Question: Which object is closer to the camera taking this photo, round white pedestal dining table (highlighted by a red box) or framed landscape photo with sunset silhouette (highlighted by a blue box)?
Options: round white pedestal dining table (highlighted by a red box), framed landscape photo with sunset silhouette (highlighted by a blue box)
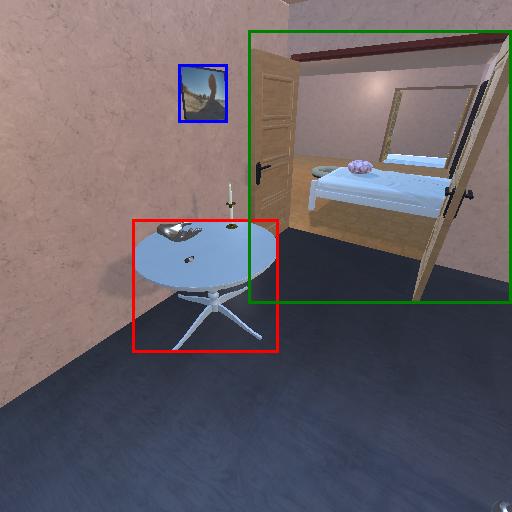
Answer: round white pedestal dining table (highlighted by a red box)